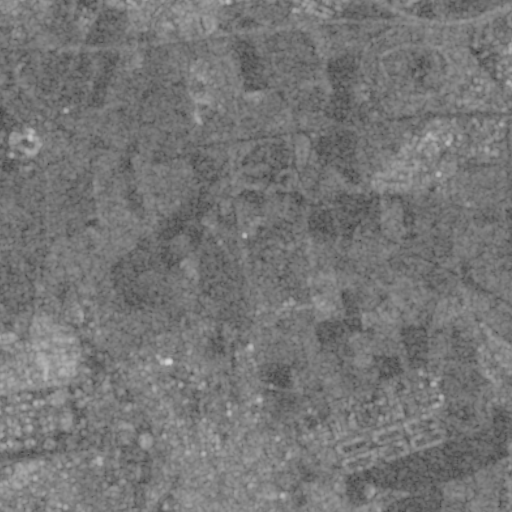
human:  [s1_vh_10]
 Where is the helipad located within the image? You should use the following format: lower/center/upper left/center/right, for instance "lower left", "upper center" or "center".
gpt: The helipad is located in the upper left of the image.
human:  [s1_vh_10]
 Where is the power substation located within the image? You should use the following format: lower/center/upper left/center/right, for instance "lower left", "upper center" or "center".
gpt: The power substation is located in the upper center of the image.
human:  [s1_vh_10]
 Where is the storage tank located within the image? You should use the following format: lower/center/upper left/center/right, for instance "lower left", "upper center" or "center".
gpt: The storage tank is located in the lower left of the image.
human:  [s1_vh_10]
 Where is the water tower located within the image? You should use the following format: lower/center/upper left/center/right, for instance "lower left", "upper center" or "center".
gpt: The water tower is located in the lower right of the image.
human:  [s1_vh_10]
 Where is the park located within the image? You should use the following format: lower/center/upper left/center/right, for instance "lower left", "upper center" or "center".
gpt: There is no park in the image.

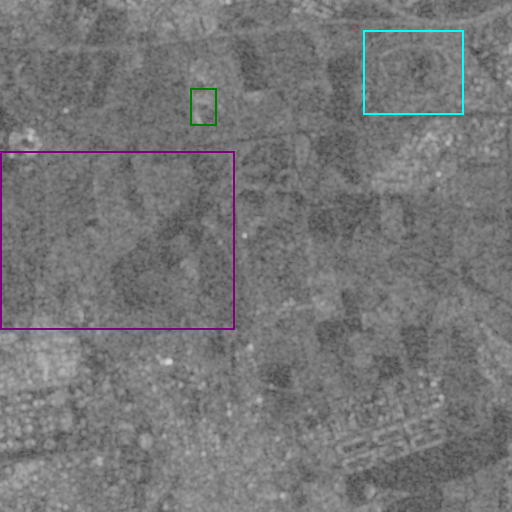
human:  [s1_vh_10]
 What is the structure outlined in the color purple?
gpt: The structure outlined in purple is a crop field.
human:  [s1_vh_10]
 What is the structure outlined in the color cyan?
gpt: The structure outlined in cyan is a park.
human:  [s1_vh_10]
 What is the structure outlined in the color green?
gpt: The structure outlined in green is a power substation.
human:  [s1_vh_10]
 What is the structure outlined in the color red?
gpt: There is no red outline.